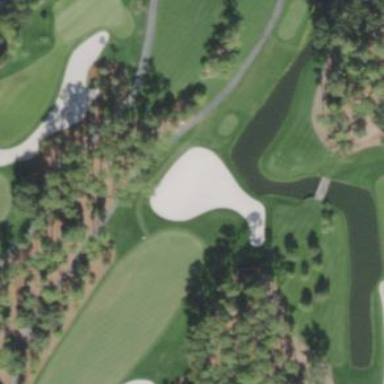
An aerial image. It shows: Golf bunker filled with natural sand.